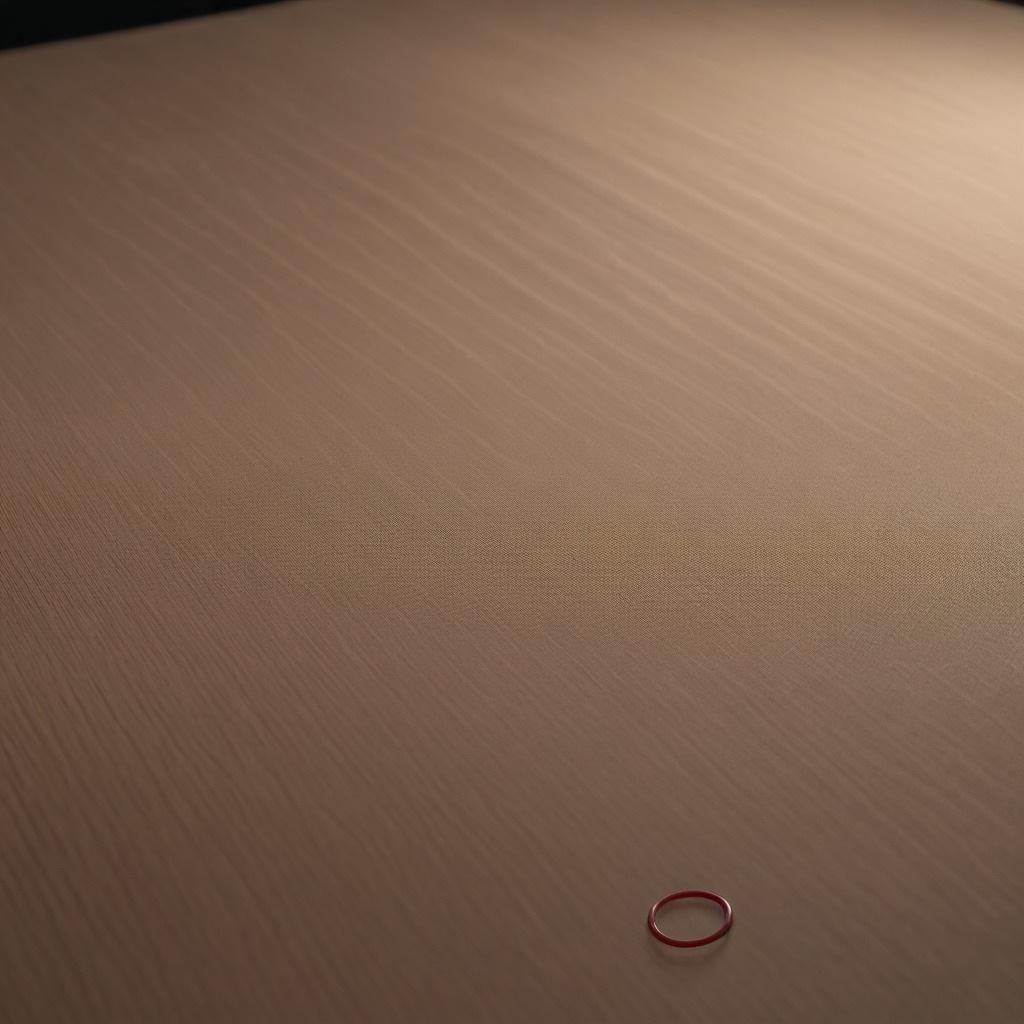
A rubber O-ring lying on the wooden table.